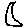
Label: moon